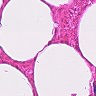
Metastatic tissue present: no